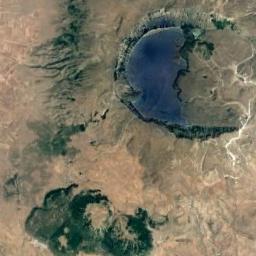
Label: lake